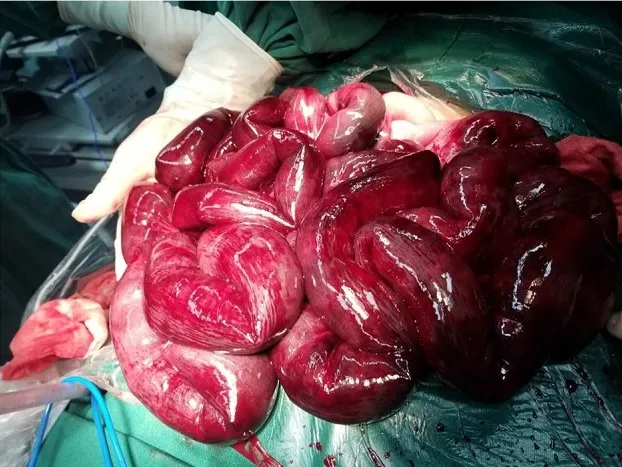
Necrotic, blackened, and not peristaltic intestine canal.
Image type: medical_photograph (other_medical_photograph)